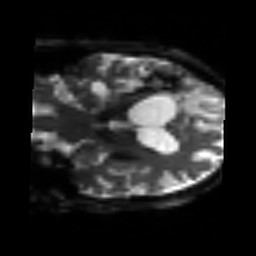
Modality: sbref
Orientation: coronal
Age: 67
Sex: male
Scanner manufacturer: siemens
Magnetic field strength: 3 T
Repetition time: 3.2 s
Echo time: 0.081 s